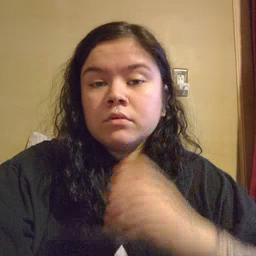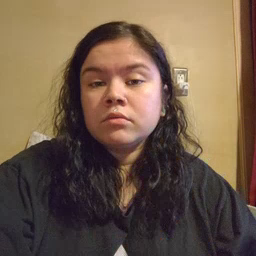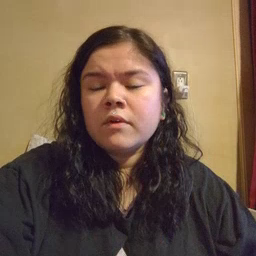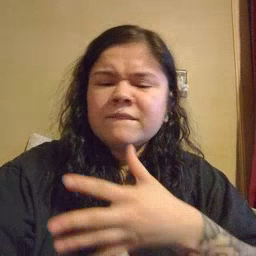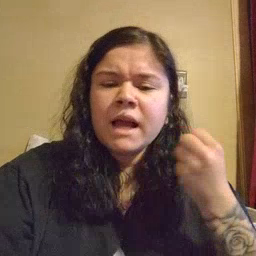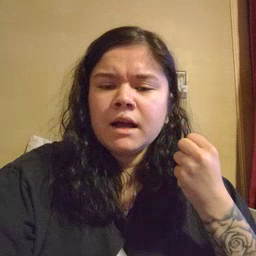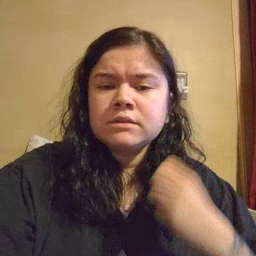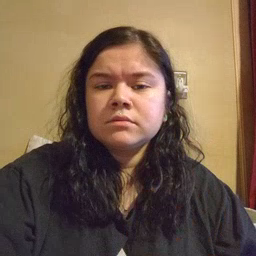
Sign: fast